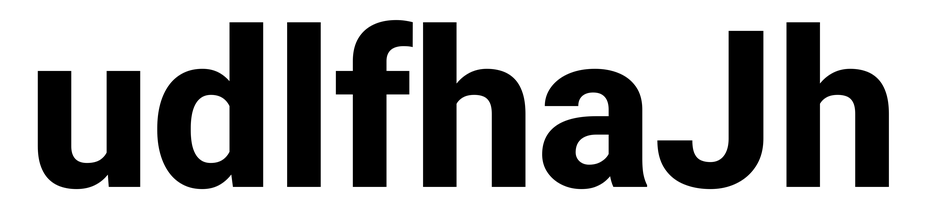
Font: Roboto_ExtraBold